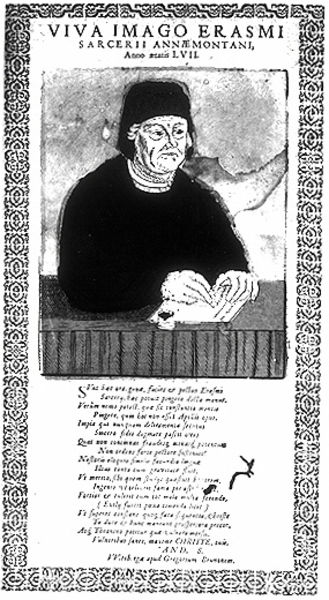
Titel: Bildnis des Erasmus Sarcer
Künstler: Gregor Bruno
Institution: (Seriendruck)
Schlagwörter: hand, himmel, mann, umhang, weiß, wolken, sitzen, finger, grau, hut, mund, nase, schwarz, tisch, zeichnung, blick, haube, muster, ornament, alt, kappe, mütze, augen, falten, gesicht, kragen, rahmen, bild, bildnis, herr, hände, portrait, porträt, mantel, blatt, borte, brustbild, kinn, umrandung, ranken, holzschnitt, schrift, grafik, graphik, rand, bordüre, zahlen, lesen, buch, unterlage, druck, schwarz-weiss, stich, seite, illustration, text, schriftsteller, autor, proträt, pult, ranke, buchdruck, talar, sschwarz, pfarrer, brief, schreiben, gedicht, luther, gelehrter, zeilen, studium, emblem, erinnerung, illsutration, riss, latein, lateinisch, prospekt, tect, rotterdam, humanist, vignette, erasmus, erasmus von rotterdam, anzeige, theologe, page, imago, black, old, viva, erasmi, h#nde halten, himmel unbekannt, häönde, reading, frame, erasmus von rotterdamm, rahmemn